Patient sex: M
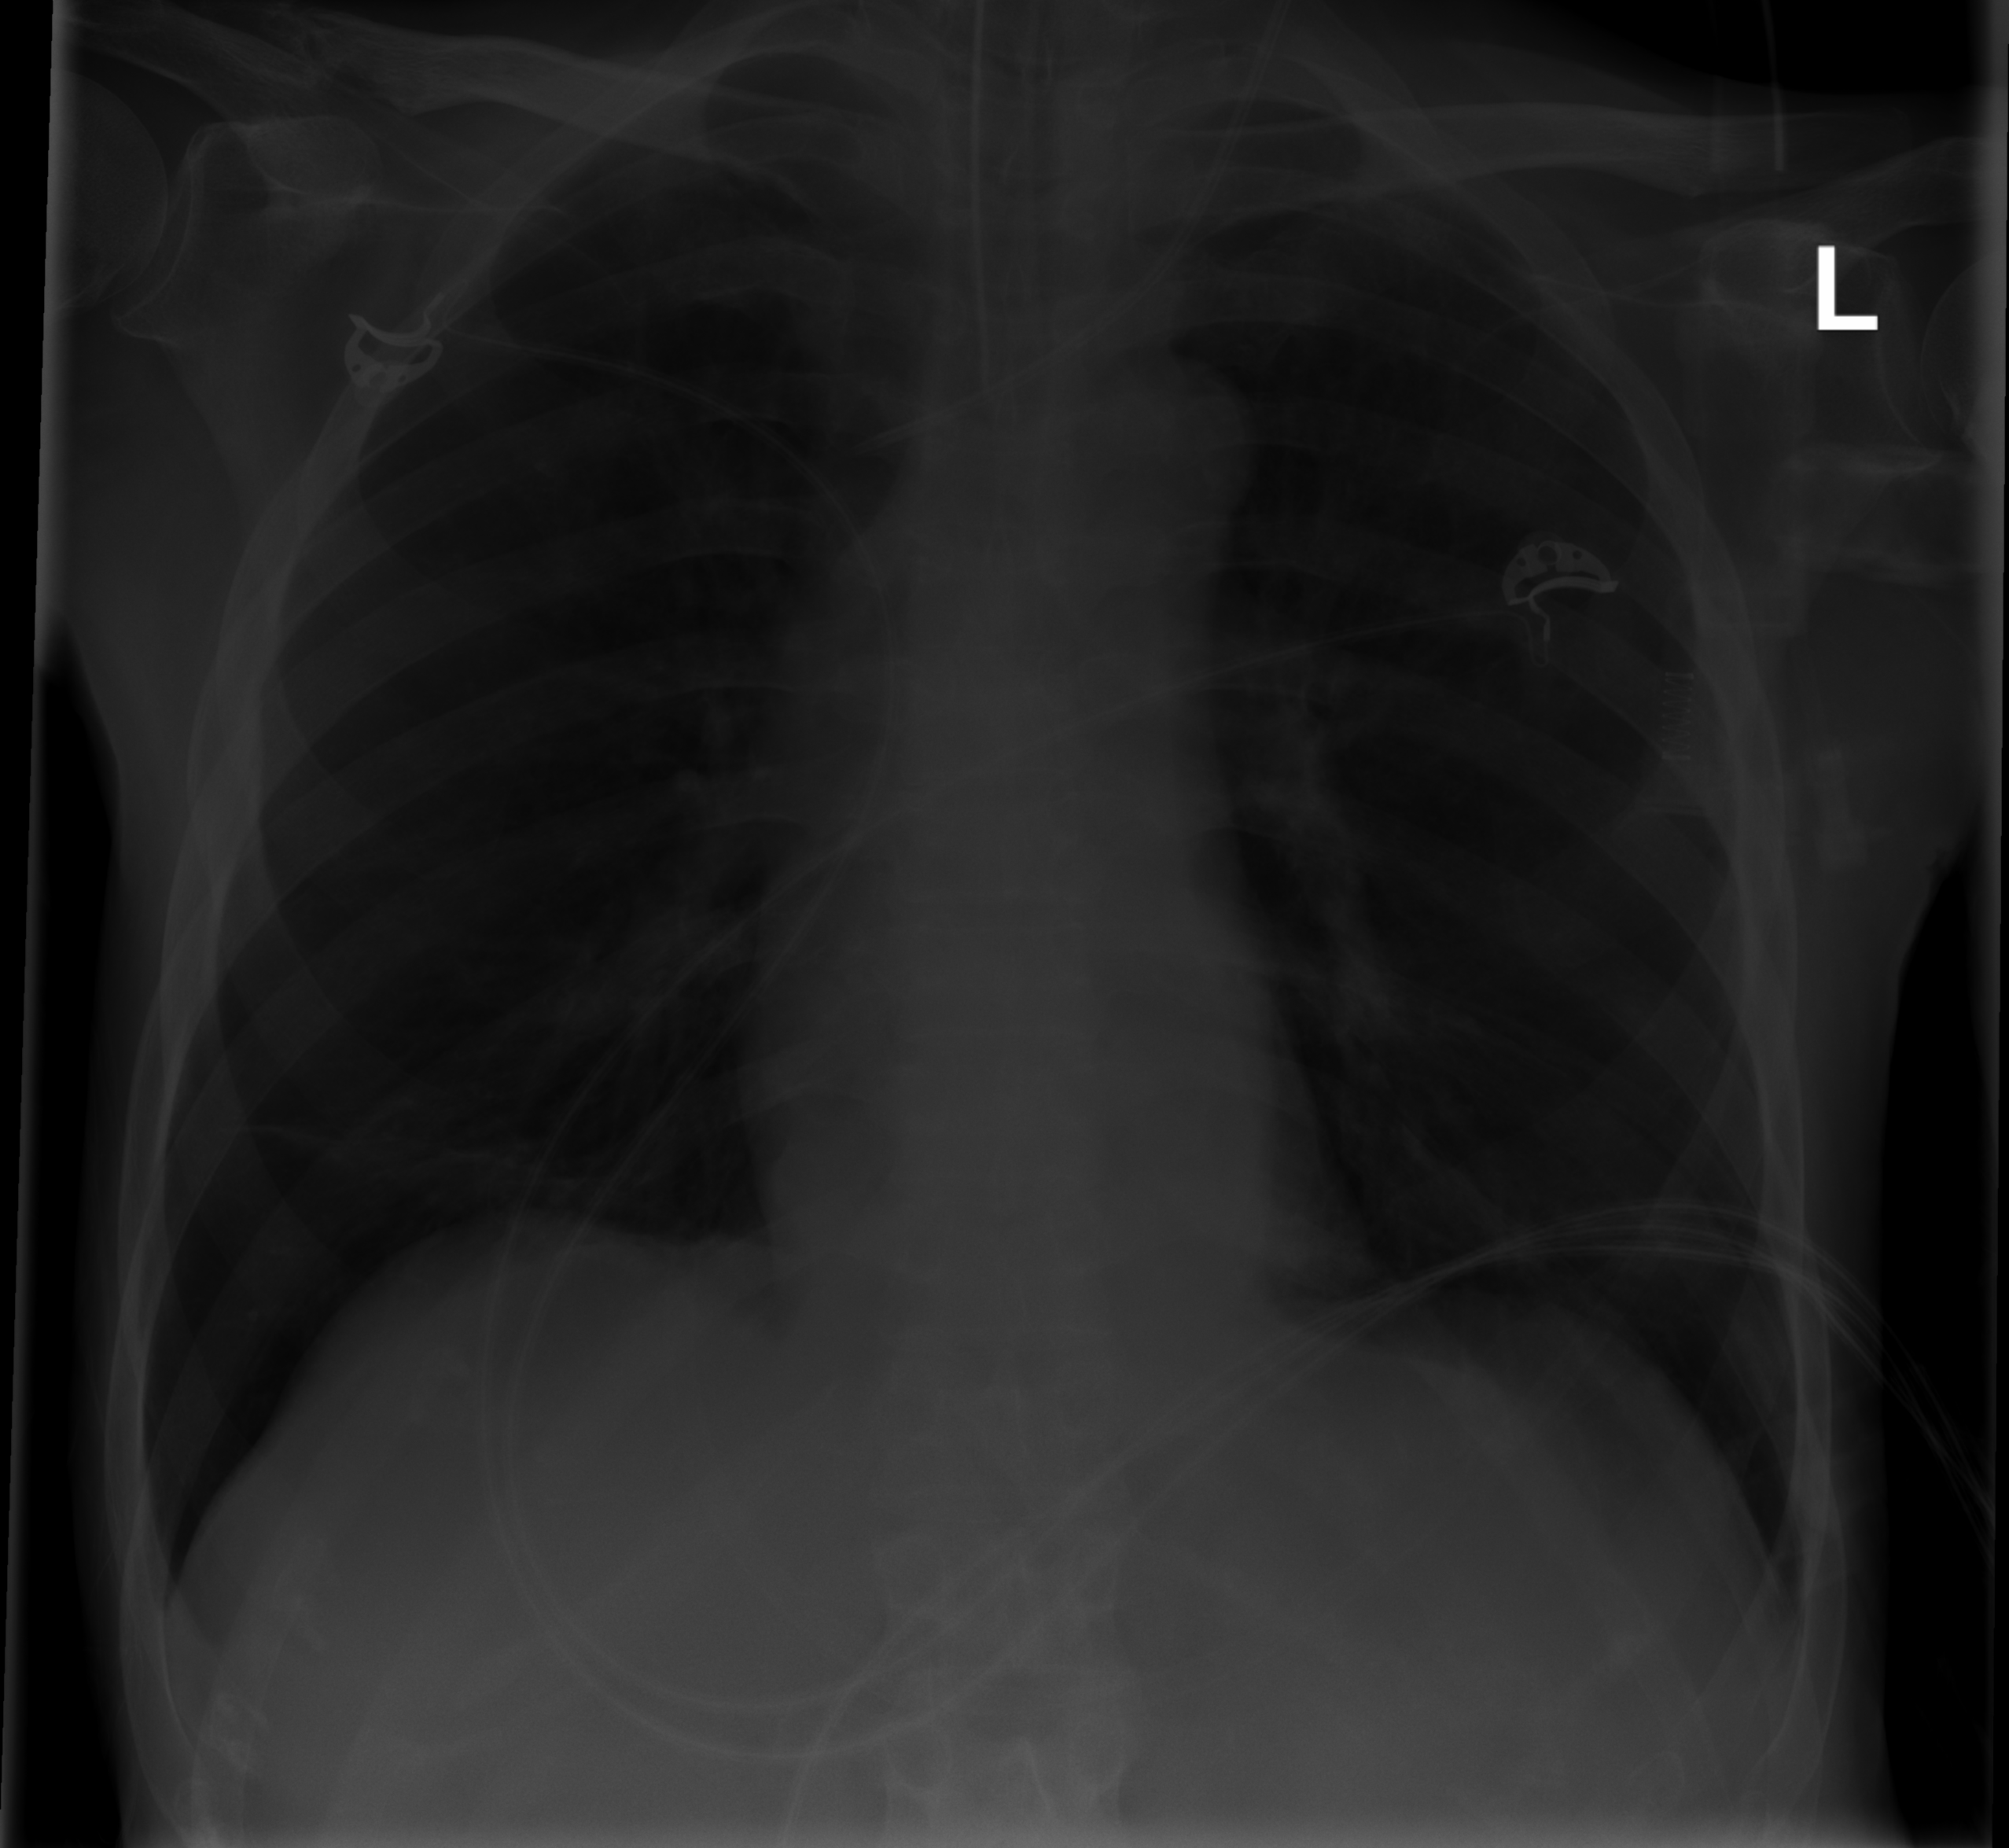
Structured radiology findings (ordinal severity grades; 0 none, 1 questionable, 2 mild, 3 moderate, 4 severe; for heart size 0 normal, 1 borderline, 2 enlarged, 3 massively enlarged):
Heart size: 0
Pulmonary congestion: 0
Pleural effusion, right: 0
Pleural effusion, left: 0
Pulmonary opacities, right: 0
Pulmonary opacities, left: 0
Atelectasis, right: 1
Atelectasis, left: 1